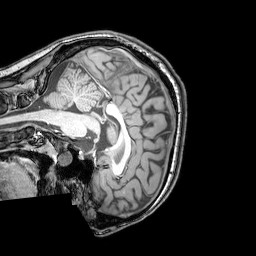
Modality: T1w
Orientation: sagittal
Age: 20
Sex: male
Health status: healthy
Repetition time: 0.081 s
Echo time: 0.037 s